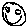
Label: smiley face